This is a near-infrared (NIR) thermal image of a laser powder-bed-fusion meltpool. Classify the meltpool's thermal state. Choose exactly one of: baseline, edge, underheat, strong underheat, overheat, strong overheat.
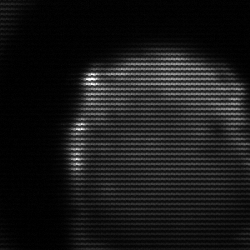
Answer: edge